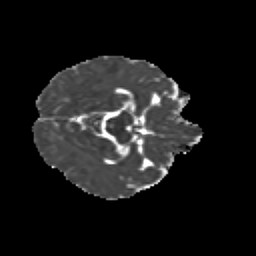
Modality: MD
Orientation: axial
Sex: male
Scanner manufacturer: siemens
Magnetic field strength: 3 T
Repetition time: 5 s
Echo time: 0.071 s